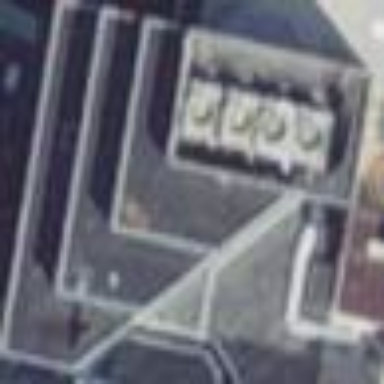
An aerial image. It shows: Grey building with flat concrete roof.